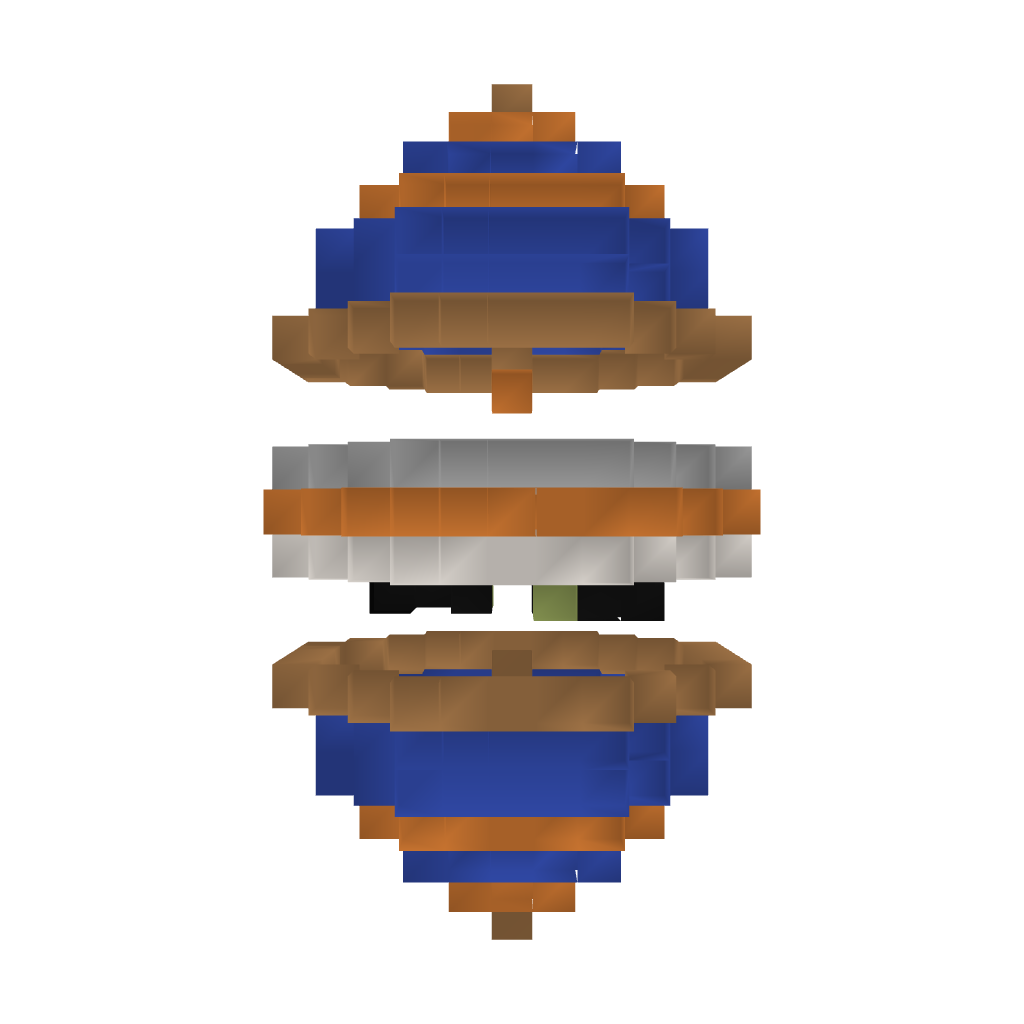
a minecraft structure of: Floating Module